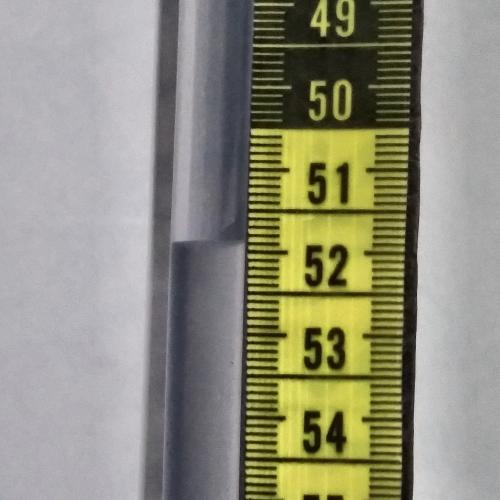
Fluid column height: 51.9 cm